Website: slack
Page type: payment
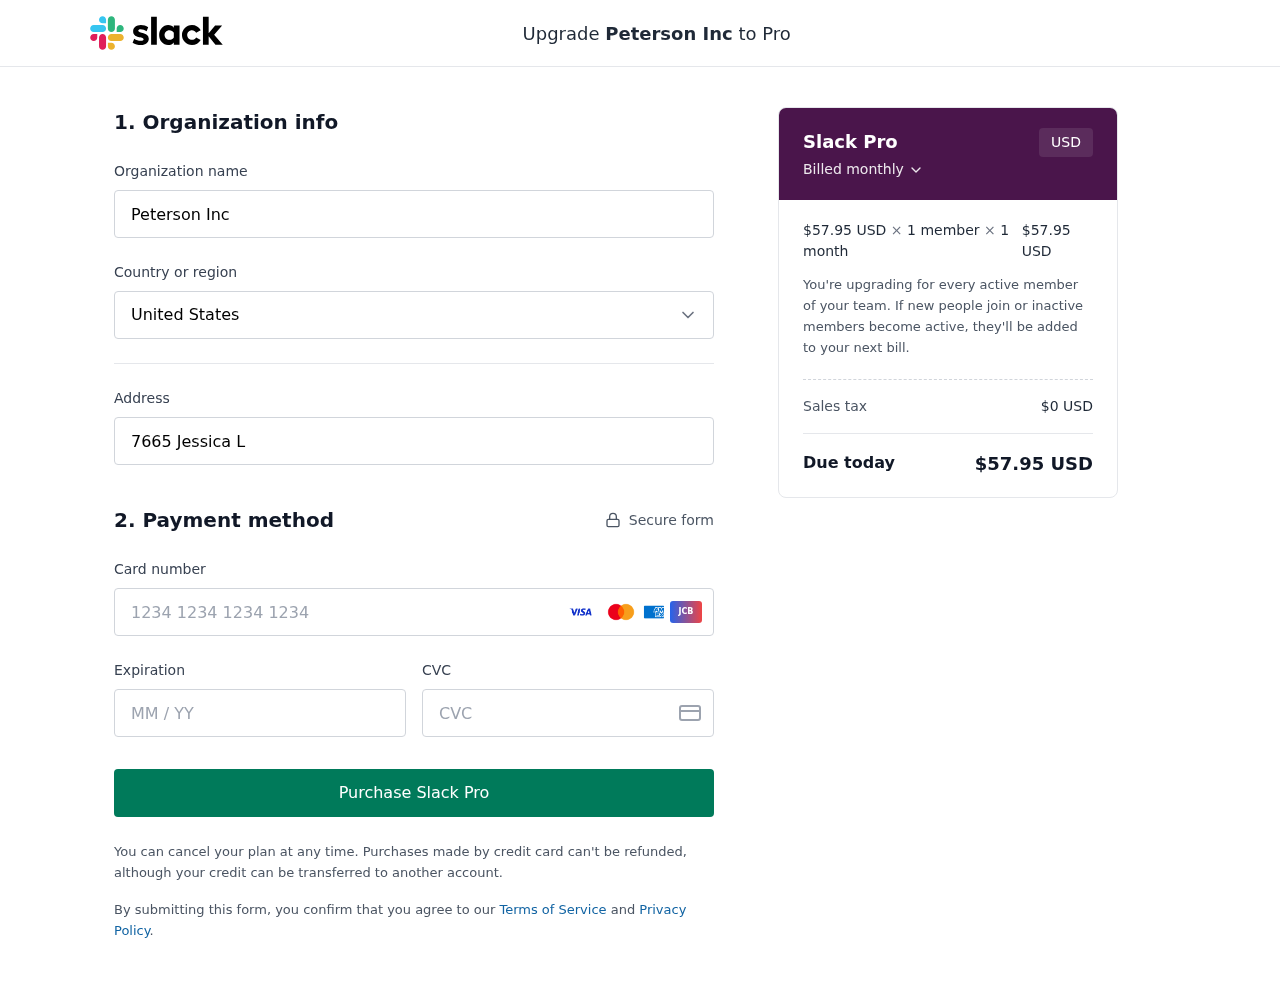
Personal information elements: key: PII_CARD_CVV
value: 626
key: PII_CARD_EXPIRY
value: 03/26
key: PII_CARD_NUMBER
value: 6011 0400 3226 4038
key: PII_COMPANY
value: Peterson Inc
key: PII_COUNTRY
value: United States
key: PII_STREET
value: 7665 Jessica Locks Apt. 231
Product elements: key: PRODUCT1_PRICE
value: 57.95
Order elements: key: ORDER_SUBTOTAL
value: $57.95 USD
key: ORDER_TAX
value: $0 USD
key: ORDER_TOTAL
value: $57.95 USD